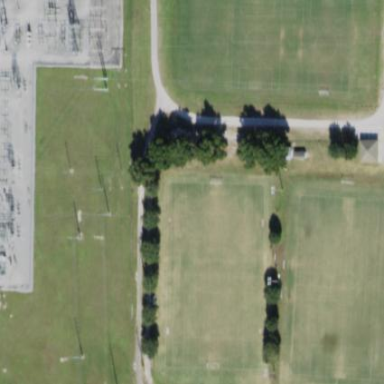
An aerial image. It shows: Soccer pitch for leisureland activities.